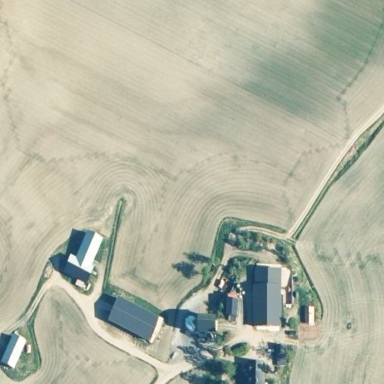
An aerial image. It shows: Farmyard area.